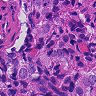
Metastatic tissue present: yes